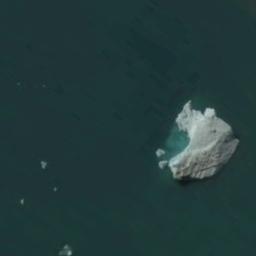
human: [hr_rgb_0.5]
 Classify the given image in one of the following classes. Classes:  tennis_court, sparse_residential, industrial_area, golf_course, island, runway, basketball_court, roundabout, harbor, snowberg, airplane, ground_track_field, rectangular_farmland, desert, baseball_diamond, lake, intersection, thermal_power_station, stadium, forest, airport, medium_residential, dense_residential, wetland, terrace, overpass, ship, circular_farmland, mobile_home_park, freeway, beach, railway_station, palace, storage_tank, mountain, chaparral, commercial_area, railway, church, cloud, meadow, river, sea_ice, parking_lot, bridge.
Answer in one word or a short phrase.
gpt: sea_ice